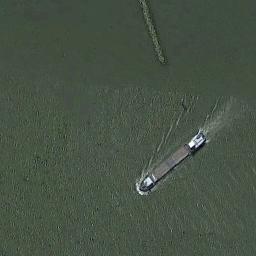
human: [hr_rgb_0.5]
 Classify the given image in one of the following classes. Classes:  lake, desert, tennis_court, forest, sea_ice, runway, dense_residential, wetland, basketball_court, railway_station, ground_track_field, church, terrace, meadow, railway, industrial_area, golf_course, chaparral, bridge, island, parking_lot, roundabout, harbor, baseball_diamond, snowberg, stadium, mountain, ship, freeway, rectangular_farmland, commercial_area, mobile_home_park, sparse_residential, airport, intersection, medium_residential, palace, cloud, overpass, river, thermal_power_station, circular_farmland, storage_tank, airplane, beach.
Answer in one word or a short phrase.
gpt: ship